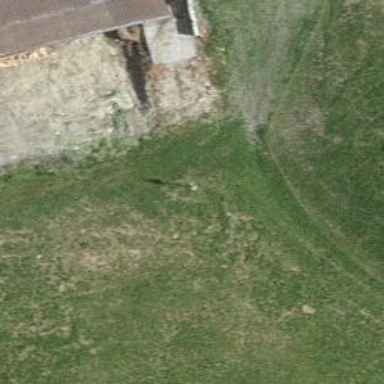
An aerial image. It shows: Path covered in grass.